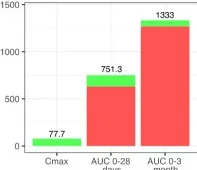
Final CAR-T cell product and CAR-T cell subsets persistence characteristics. Cmax, AUC0-28 days, and ,AUC0-3 months.
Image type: pathology (immunostaining)